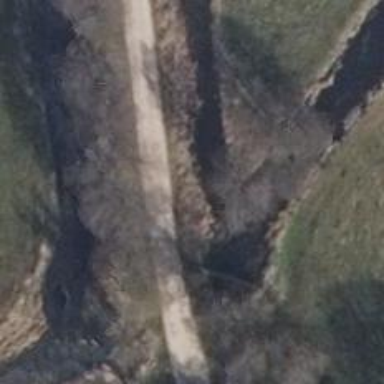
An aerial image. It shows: Culvert tunnel.